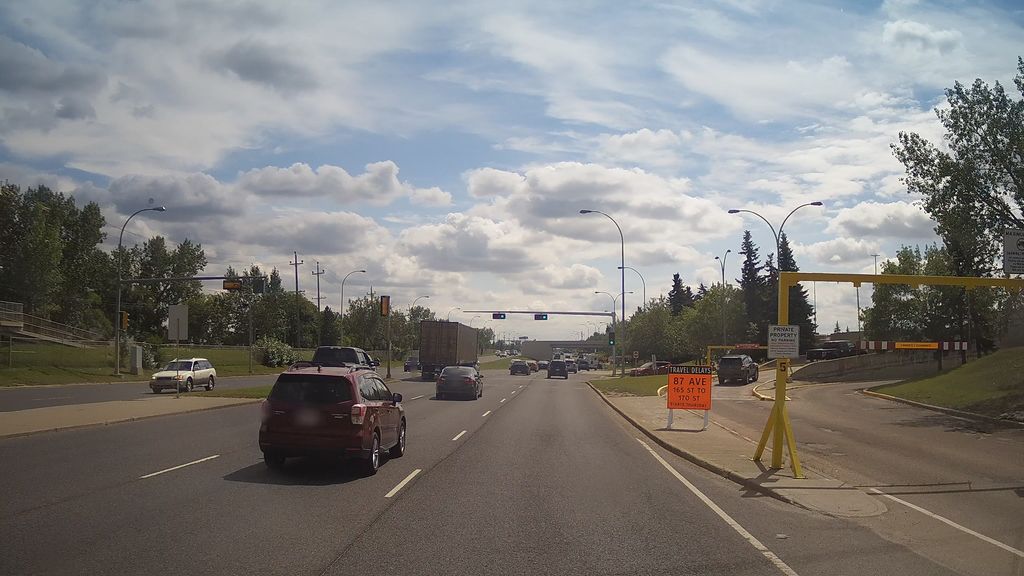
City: edmonton